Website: bh-photo
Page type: payment
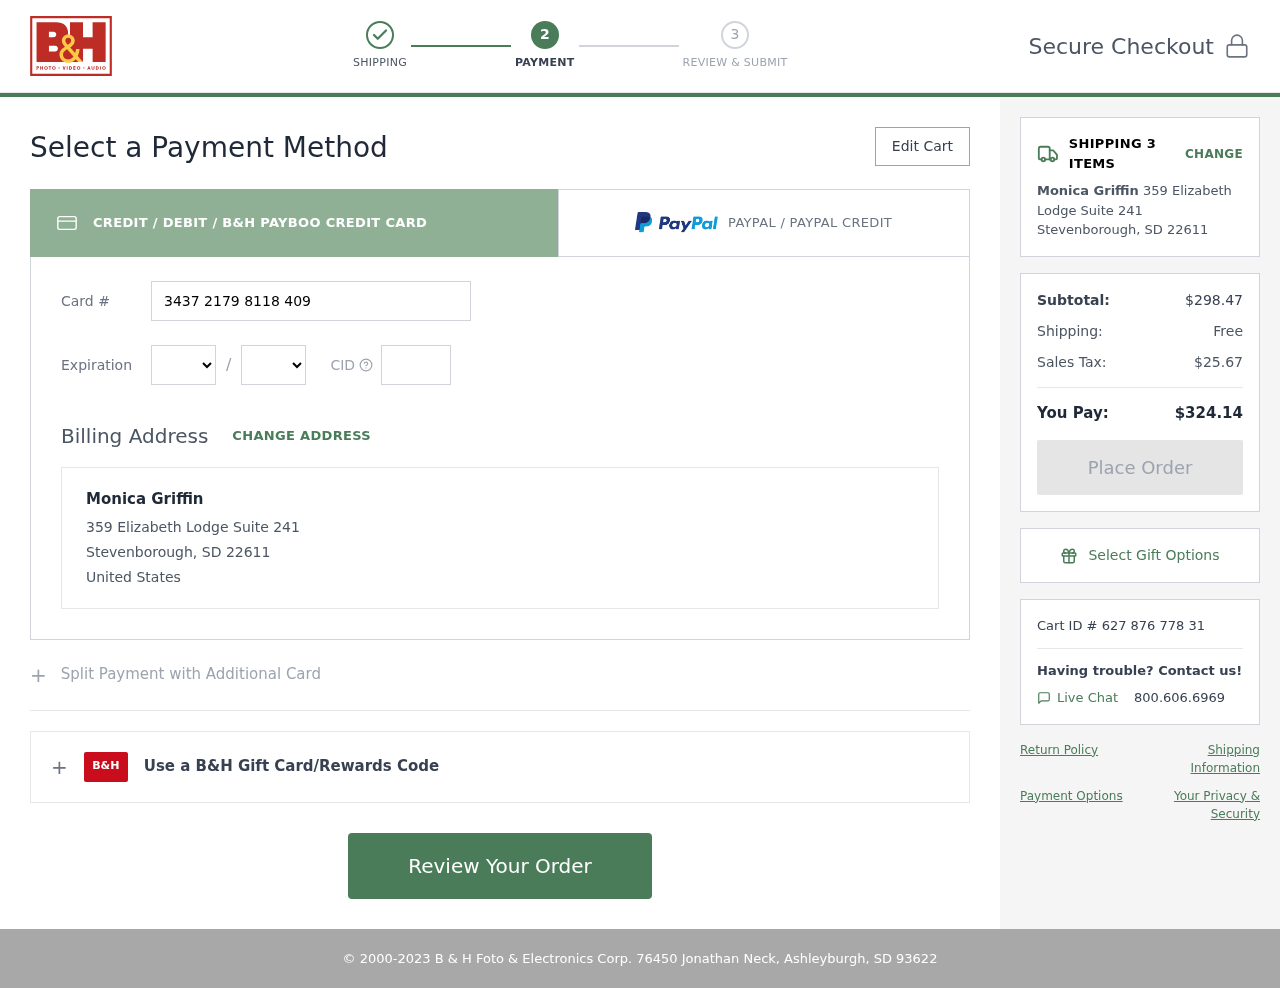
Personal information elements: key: PII_CARD_CVV
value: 8050
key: PII_CARD_EXPIRY_MONTH
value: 05
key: PII_CARD_EXPIRY_YEAR
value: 30
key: PII_CARD_NUMBER
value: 3437 2179 8118 409
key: PII_CITY_STATE_ZIP
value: Stevenborough, SD 22611
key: PII_COUNTRY
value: United States
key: PII_FULLNAME
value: Monica Griffin
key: PII_STREET
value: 359 Elizabeth Lodge Suite 241
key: PII_FULLNAME2
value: Monica Griffin
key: PII_STREET2
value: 359 Elizabeth Lodge Suite 241
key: PII_CITY_STATE_ZIP2
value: Stevenborough, SD 22611
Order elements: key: ORDER_NUM_ITEMS
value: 3
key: ORDER_SUBTOTAL
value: $298.47
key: ORDER_SHIPPING_COST
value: Free
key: ORDER_TAX
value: $25.67
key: ORDER_TOTAL
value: $324.14
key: ORDER_ID
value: Cart ID # 627 876 778 31